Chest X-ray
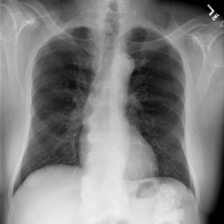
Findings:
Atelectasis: negative
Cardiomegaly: negative
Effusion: negative
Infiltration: negative
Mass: negative
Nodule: negative
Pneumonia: negative
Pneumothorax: negative
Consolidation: negative
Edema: negative
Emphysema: negative
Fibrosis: negative
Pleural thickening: negative
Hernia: negative